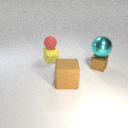
small brown metal cube in front of small yellow rubber cube